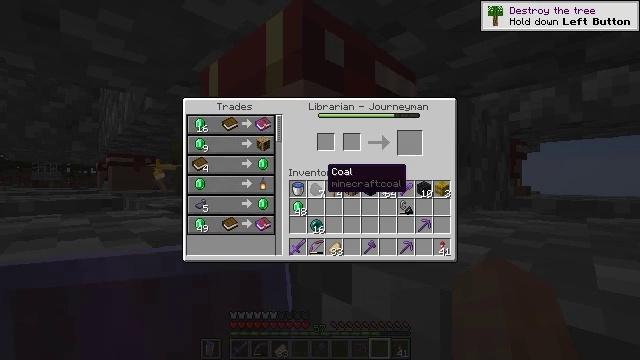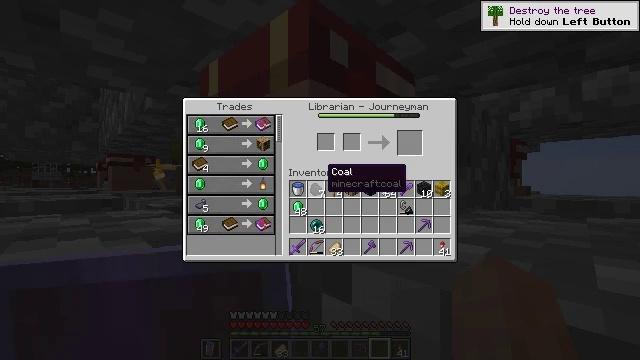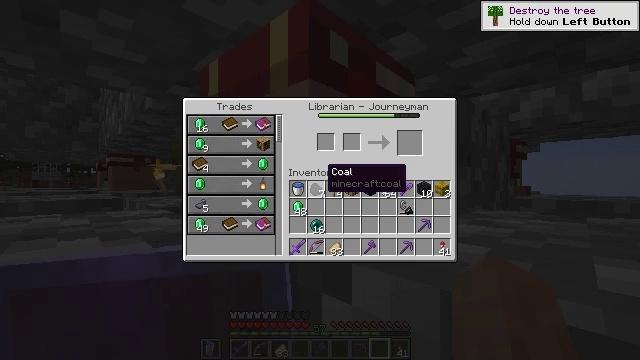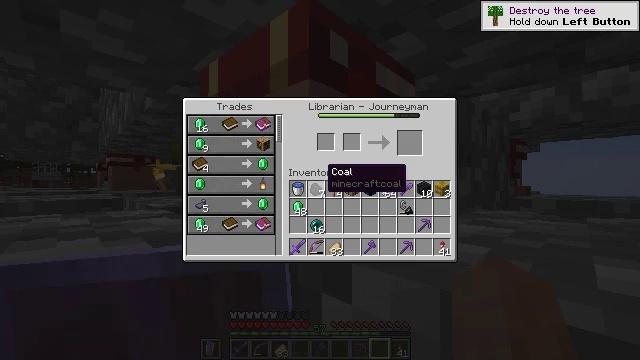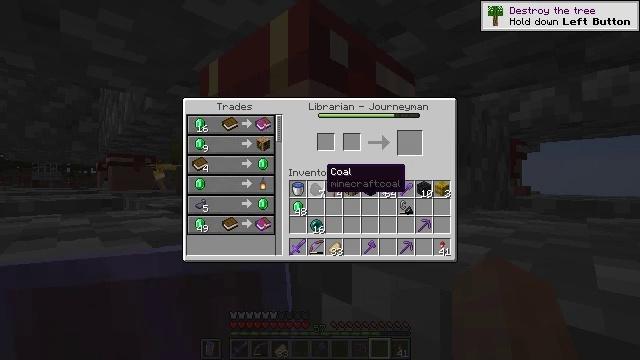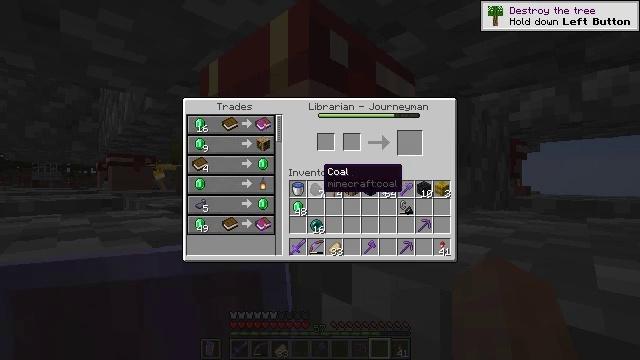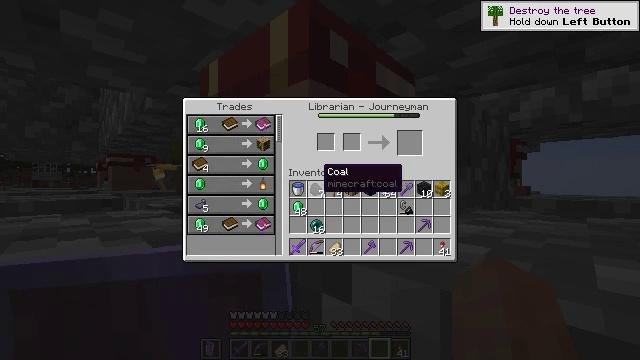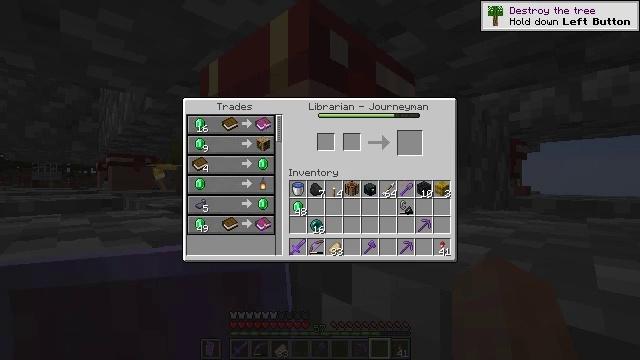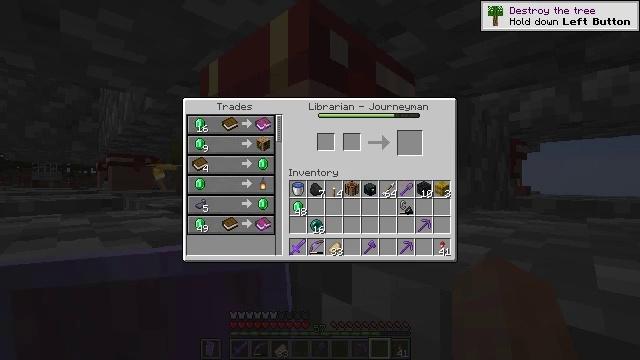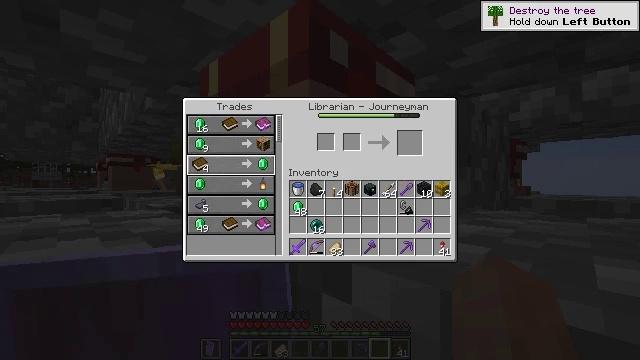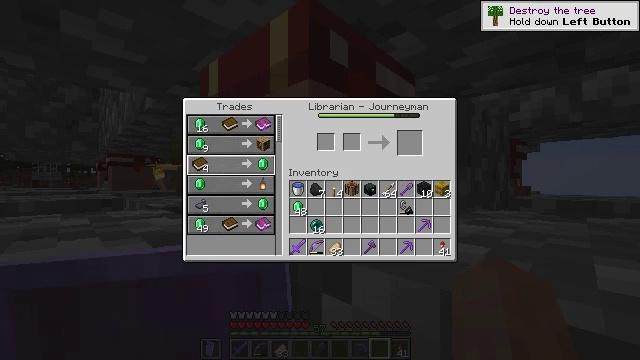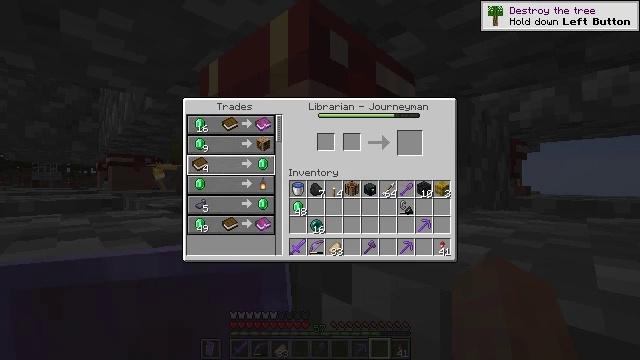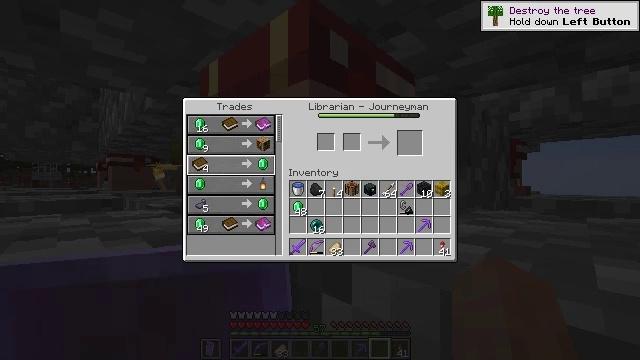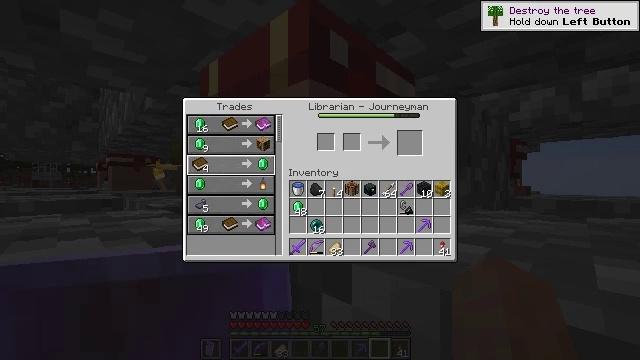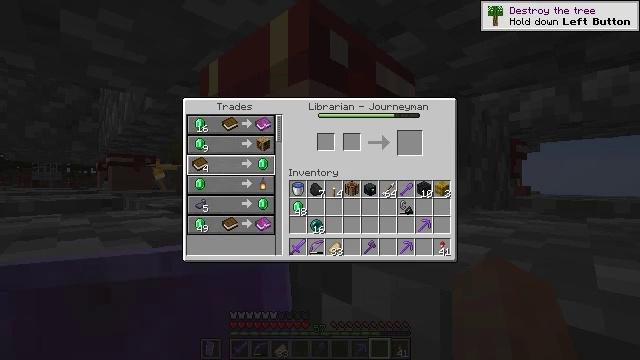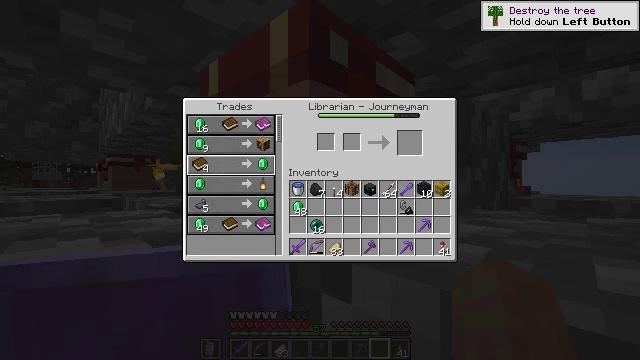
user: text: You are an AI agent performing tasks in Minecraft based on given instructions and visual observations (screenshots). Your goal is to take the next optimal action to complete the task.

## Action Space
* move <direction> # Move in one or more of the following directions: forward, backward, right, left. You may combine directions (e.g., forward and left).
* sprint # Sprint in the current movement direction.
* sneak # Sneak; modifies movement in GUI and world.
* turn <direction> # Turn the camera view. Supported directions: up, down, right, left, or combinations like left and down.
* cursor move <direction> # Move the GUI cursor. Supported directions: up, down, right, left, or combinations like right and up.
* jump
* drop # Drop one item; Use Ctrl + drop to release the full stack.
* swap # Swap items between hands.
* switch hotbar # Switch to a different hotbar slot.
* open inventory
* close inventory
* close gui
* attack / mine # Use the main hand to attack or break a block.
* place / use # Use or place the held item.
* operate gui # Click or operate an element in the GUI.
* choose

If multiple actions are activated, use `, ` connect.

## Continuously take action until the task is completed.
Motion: motion action
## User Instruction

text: Make a lantern using iron nuggets and a torch.
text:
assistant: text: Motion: no_op
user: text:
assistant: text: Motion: no_op
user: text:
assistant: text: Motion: no_op
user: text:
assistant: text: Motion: no_op
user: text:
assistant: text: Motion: no_op
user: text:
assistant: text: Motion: no_op
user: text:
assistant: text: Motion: turn left
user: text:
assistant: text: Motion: turn left and up
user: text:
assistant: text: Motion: turn left and up
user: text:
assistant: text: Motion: no_op
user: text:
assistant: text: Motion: no_op
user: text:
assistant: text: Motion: no_op
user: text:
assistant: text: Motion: no_op
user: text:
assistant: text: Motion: no_op
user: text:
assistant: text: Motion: no_op
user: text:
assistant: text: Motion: no_op
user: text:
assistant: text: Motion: no_op
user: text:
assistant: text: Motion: no_op
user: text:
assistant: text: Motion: no_op
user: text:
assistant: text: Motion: no_op
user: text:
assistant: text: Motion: turn right and down
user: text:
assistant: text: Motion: turn right and down
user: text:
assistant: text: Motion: no_op
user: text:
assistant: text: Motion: no_op
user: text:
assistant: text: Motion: no_op
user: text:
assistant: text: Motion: no_op
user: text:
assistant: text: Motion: no_op
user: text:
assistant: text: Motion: no_op
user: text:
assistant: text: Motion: no_op
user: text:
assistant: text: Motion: sneak